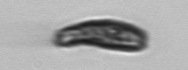
Label: Pseudochattonella_farcimen